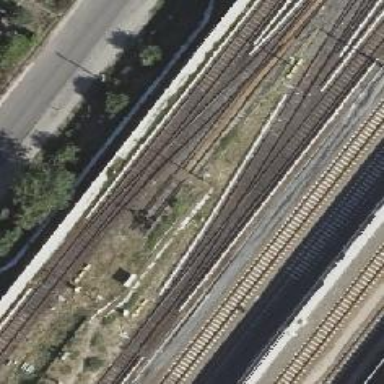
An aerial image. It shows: Siding service for electrified light rail.